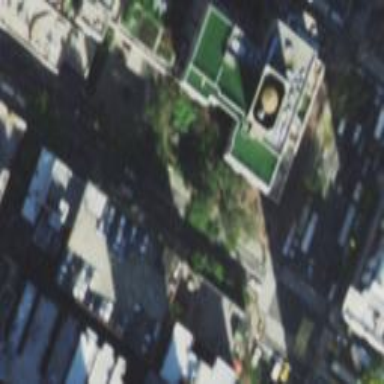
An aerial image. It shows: The building has flat concrete roof.